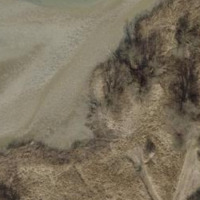
EUNIS habitat code: 24
Species observed at this site:
Polygonia c-album